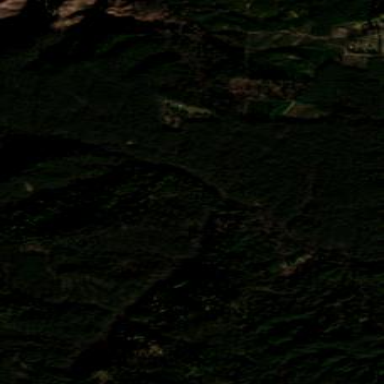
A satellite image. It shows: Forest area covered with trees.